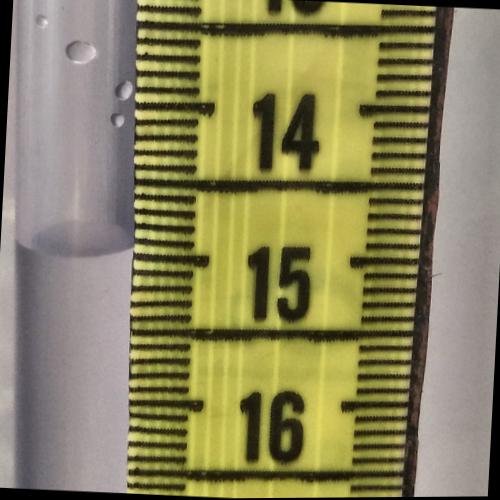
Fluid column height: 15.0 cm